Group 1:
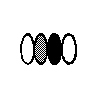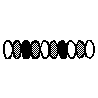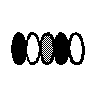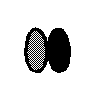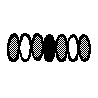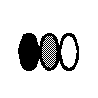
Group 2:
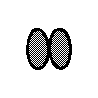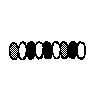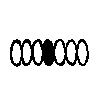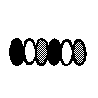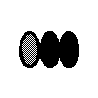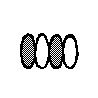
Rule separating the two groups: No sequence is repeated twice in a row vs. some sequence is repeated twice in a row.
Concepts: 2, two
Author: Aaron David Fairbanks
Reference: https://en.wikipedia.org/wiki/Square-free_word